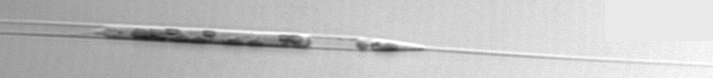
Label: Rhizosolenia